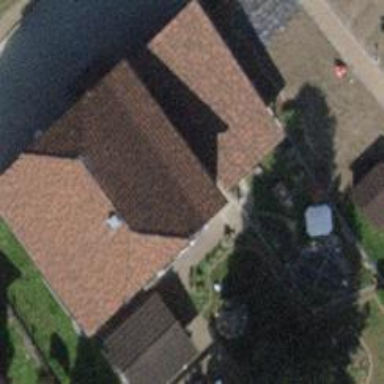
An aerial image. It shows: View of roof of building.